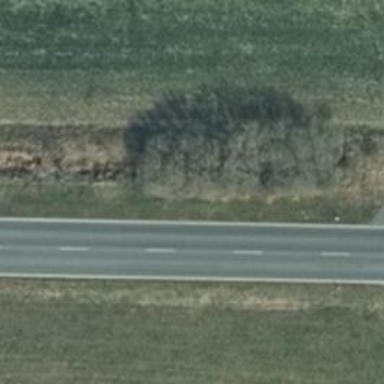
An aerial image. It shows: Deciduous broadleaved tree.